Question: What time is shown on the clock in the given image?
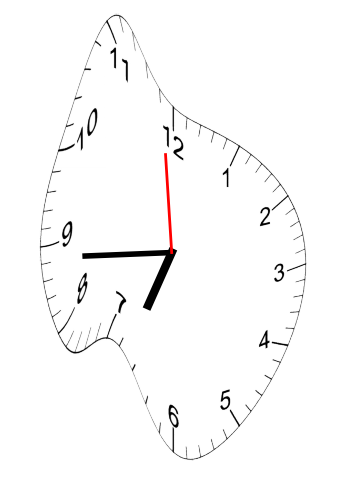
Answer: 06:43:59